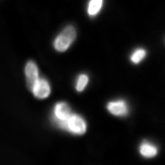
Tissue sample: ovarian
Magnification: 5.0x
Cell type: Endothelial cells
Senescence state: senescent